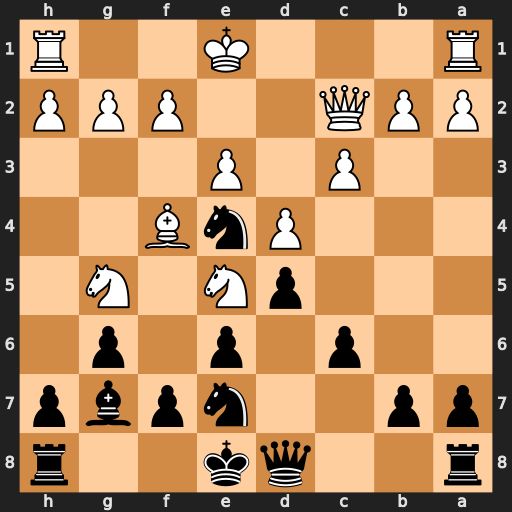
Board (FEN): r2qk2r/pp2npbp/2p1p1p1/3pN1N1/3PnB2/2P1P3/PPQ2PPP/R3K2R
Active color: b
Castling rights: KQkq
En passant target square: -
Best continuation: Nxg5 Bxg5 f6 Bxf6 Bxf6